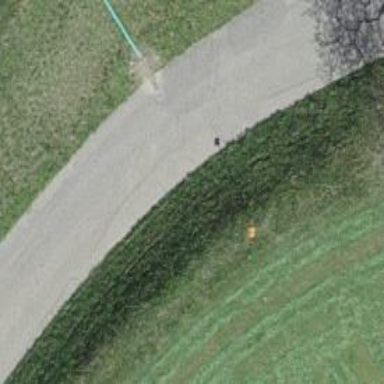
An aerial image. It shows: Aerial marker colored orange.